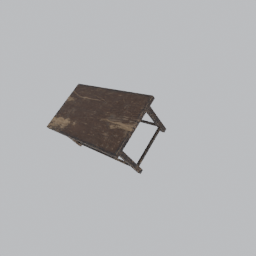
Label: furniture